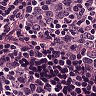
Metastatic tissue present: no